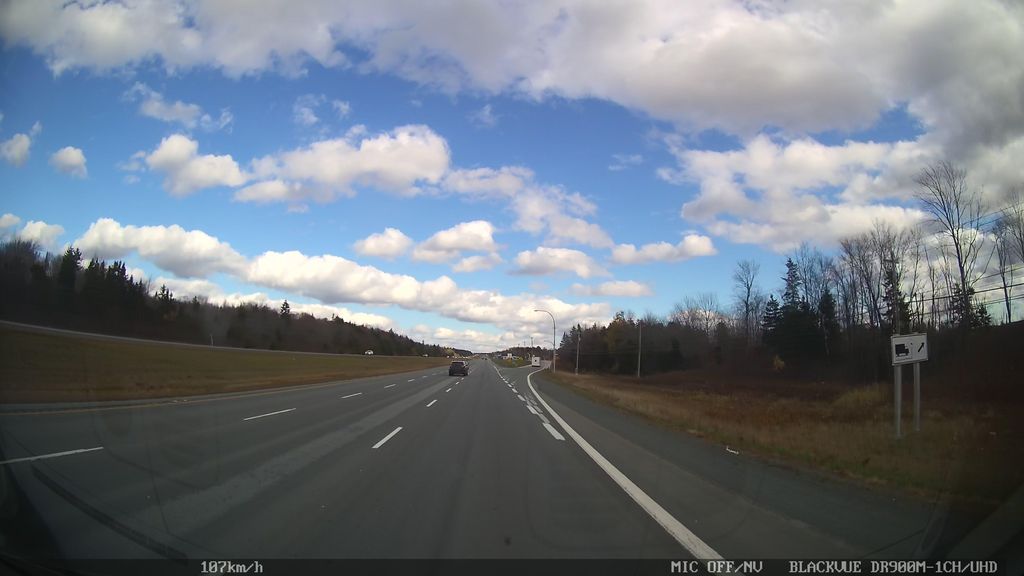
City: halifax